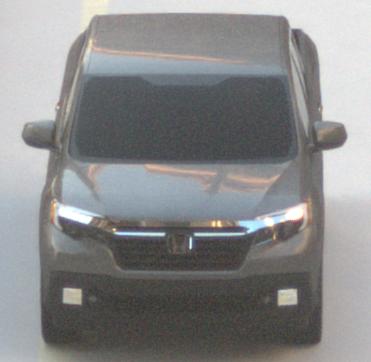
Make: Honda
Model: Ridgeline
Detailed model: Gen. 2
Model produced from: 2016
Model produced until: 2020
Doors: 4
Color: gray
Road condition: dry road
Daytime: sunrise or sunset
Contrast: low contrast